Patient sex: M
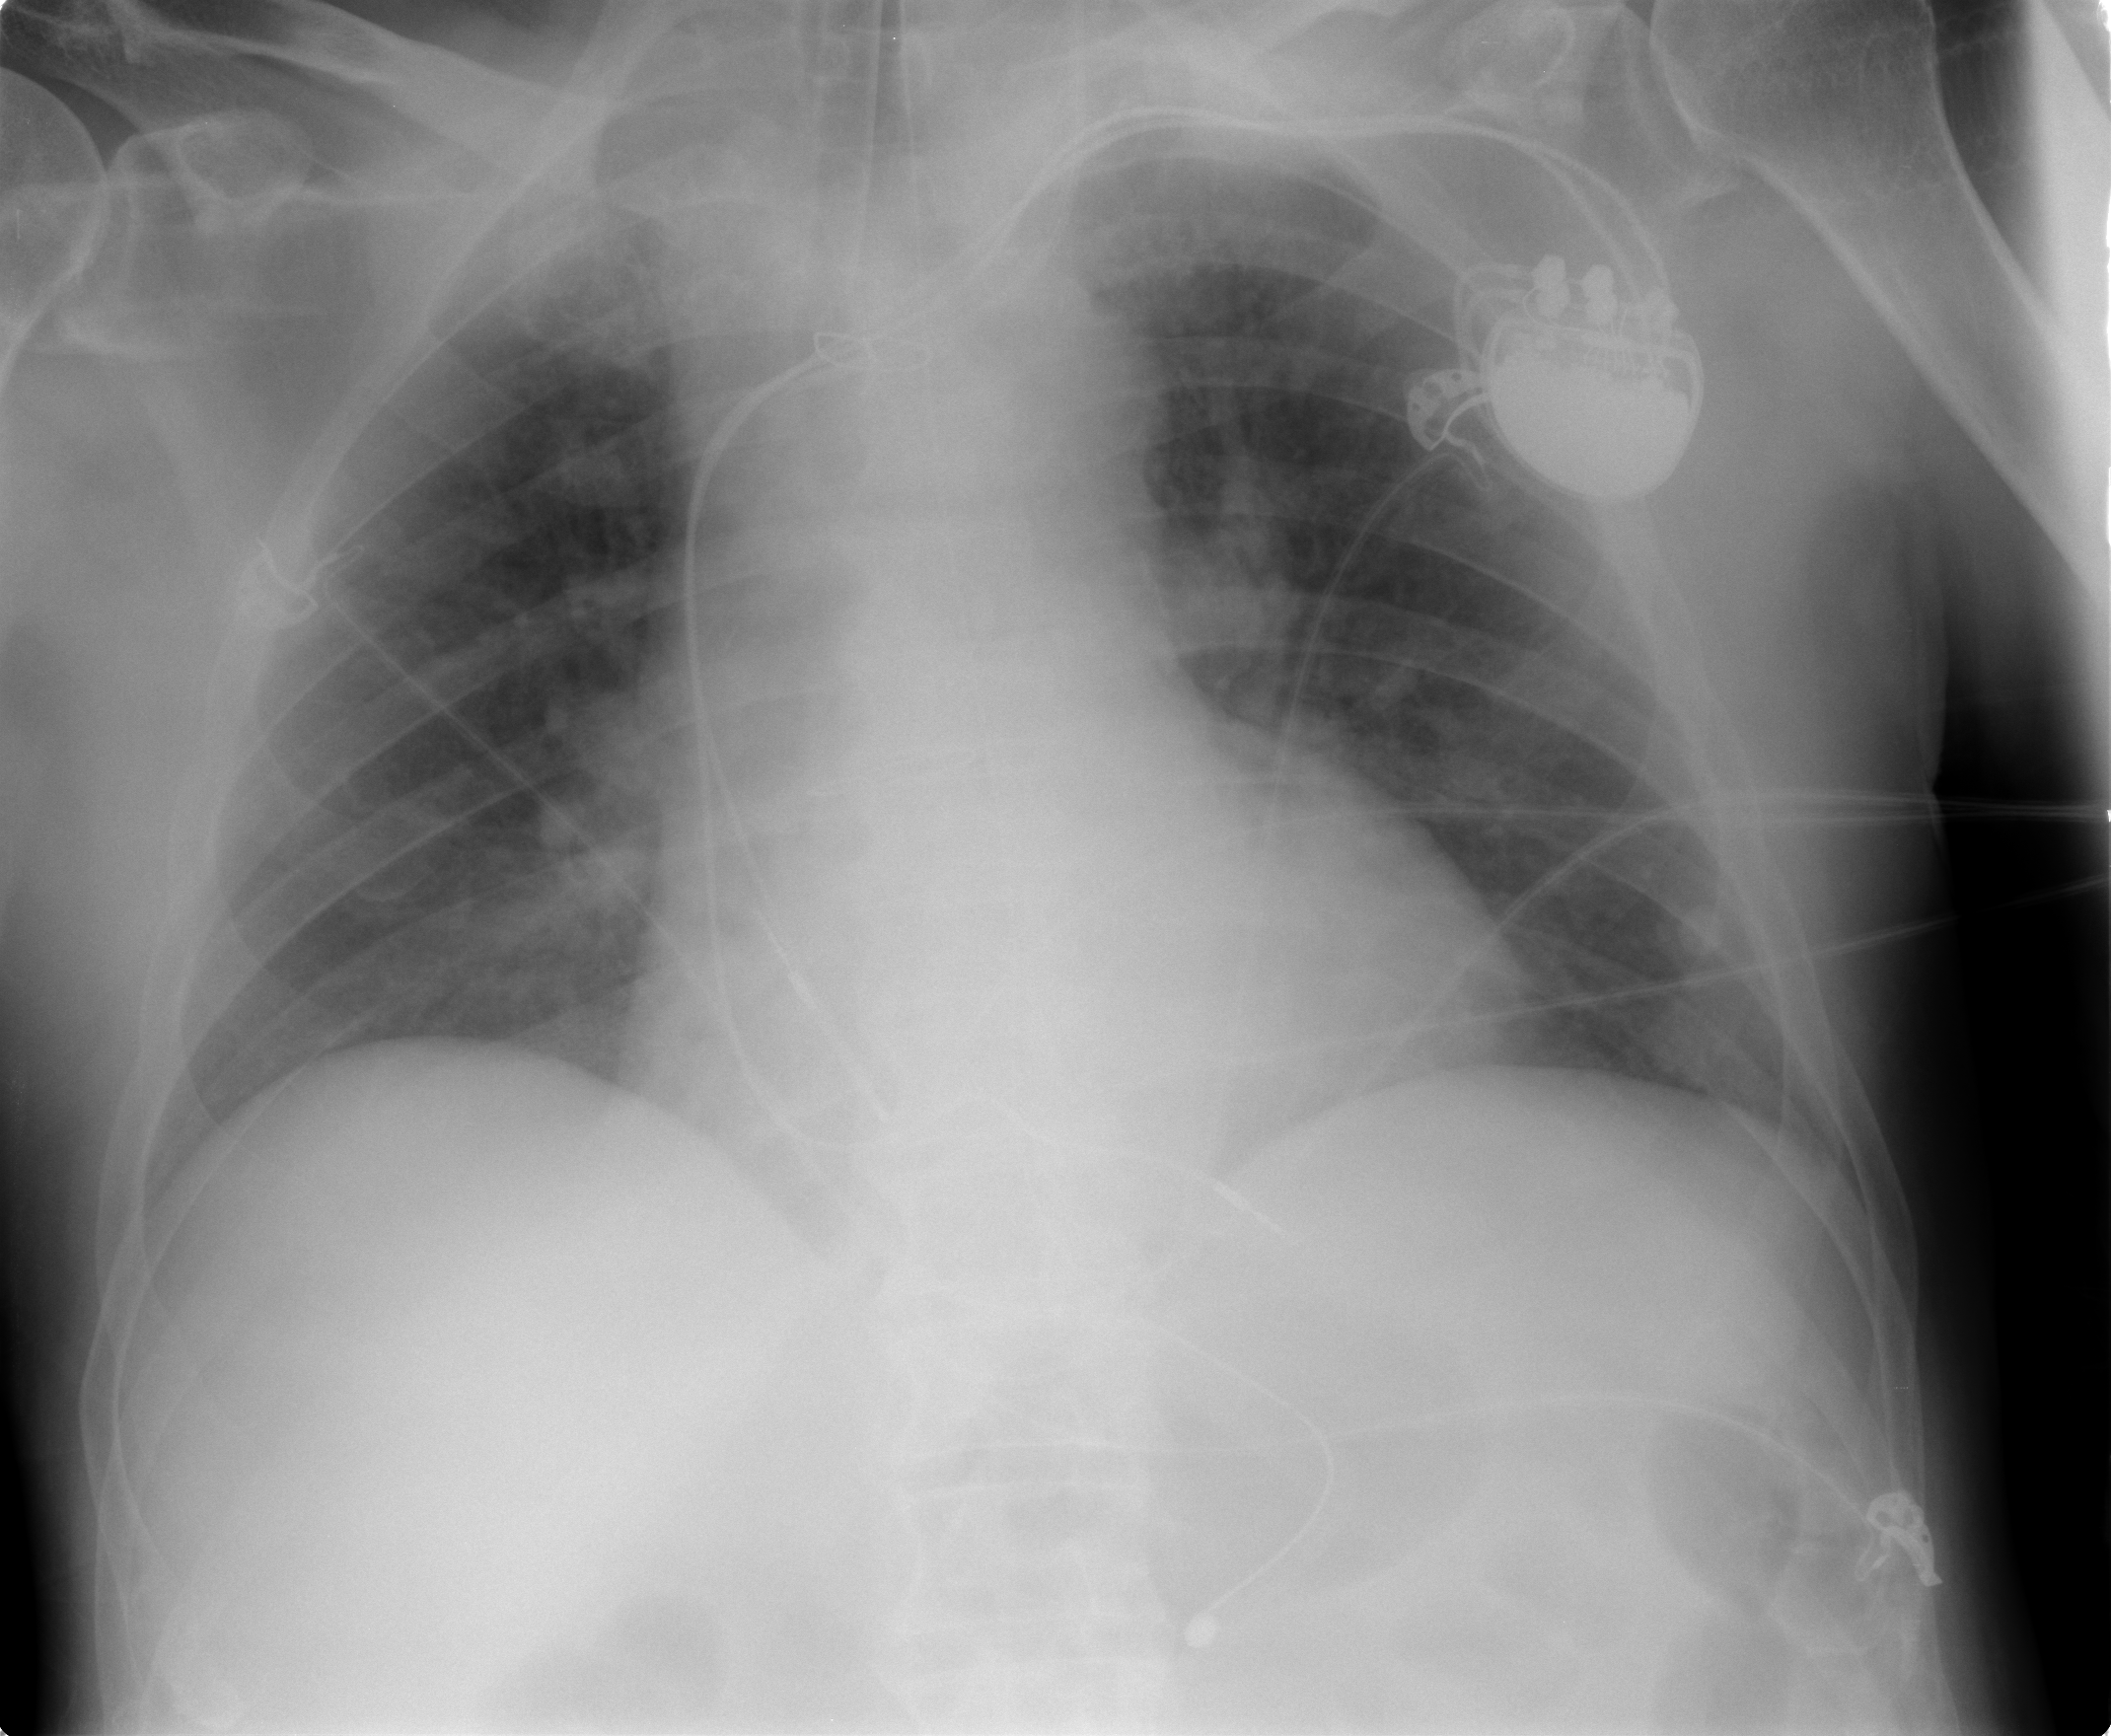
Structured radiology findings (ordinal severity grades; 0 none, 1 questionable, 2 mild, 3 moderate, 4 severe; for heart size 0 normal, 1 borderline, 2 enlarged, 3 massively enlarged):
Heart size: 2
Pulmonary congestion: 3
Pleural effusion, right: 2
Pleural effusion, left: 2
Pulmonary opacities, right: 0
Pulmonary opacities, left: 2
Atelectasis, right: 0
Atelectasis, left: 2